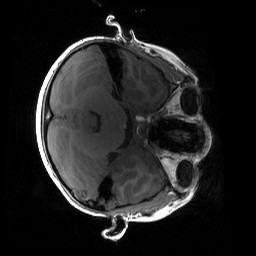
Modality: T1w
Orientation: axial
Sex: male
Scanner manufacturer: siemens
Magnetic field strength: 3 T
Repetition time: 1.9 s
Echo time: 0.00243 s